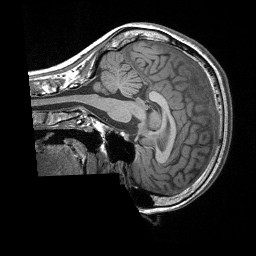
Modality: T1w
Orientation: sagittal
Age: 21
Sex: female
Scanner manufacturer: siemens
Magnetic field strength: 3 T
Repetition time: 1.9 s
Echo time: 0.00252 s